Question: Is there a way to have content blocks with the same name?
This is the template with the main layout.
'''
<html>
...
{% block content %}
{% endblock %}
...
</html>
'''
This is the template with the main layout + sidebar on the left.
'''
{% extends 'base.html' %}
{% block content %}
<div class='sidebar'>
</div>
{% block content %}
//This doesn't work because you can't have blocks with the same name//
{% endblock %}
{% endblock
'''
I have a few reason why I am asking this:
1. It's easy to change the parent of a page without having to change the name of the content blocks.
2. I don't have to come up with names for my blocks. Like content-content, sidebar-content, etc
I got two solutions for this which I don't like because they ain't DRY:
1. Make the sidebar a partial and include it in the templates you need.
2. Add everything to the base template and overwrite those blocks you don't need.
If this isn't possible with Django Template can I do something like this with an other templating engine?

So what I want to do is to be able to move the templates around in the template tree without to much hassle. It's not possible though without coming up with smart names for my content blocks but I thought I add this pretty diagram anyways.
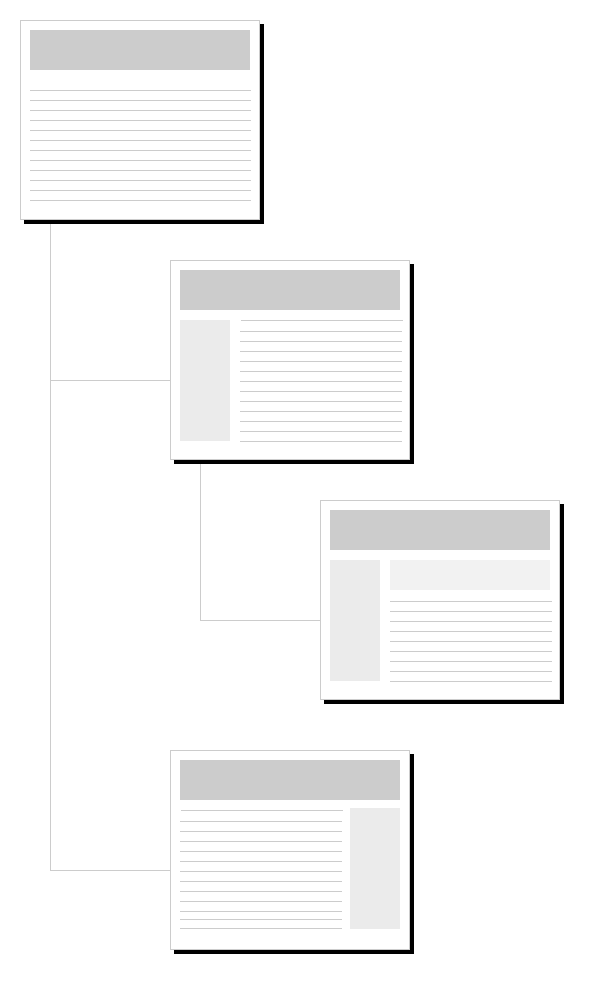
Answer: No, you can't. From the <URL>:
> you can't define multiple '{% block %}' tags with the same name in the same template. This limitation exists because a block tag works in "both" directions. That is, a block tag doesn't just provide a hole to fill -- it also defines the content that fills the hole in the . If there were two similarly-named '{% block %}' tags in a template, that template's parent wouldn't know which one of the blocks' content to use.
I'm not clear on why you want to do this.
> It's easy to change the parent of a page without having to change the name of the content blocks.
There's only one '{% block %}' tag with a given name, and there's only one '{% extends %}' tag as well. I don't see any difference in difficulty.
> I don't have to come up with names for my blocks. Like content-content, sidebar-content, etc
Anyone maintaining your code will quickly lose track of which 'content' block is effective and get confused. Besides, the names should have something to do with what the '{% block %}' is supposed to do. So I'm wondering why you'd have two templates, one including another, with blocks that are exactly the same.
Another point from the <URL>:
> If you find yourself duplicating content in a number of templates, it probably means you should move that content to a {% block %} in a parent template.
This lets you make the duplicated markup the default, and you can override it in those places where needed.
This may be helpful, too:
> If you need to get the content of the block from the parent template, the '{{ block.super }}' variable will do the trick. This is useful if you want to add to the contents of a parent block instead of completely overriding it. Data inserted using '{{ block.super }}' will not be automatically escaped (see the next section), since it was already escaped, if necessary, in the parent template.
From what I can tell, this is probably your best choice:
> Make the sidebar a partial and include it in the templates you need.
How is this not DRY? You have to repeat the '{% include %}' tag?
I think there's a better design solution that would work for you, but you haven't given enough info on what you're trying to accomplish for me to help further.
Looking at your example, you can do all that CSS will take care of you here.
page_template.html:
'''
<!DOCTYPE html PUBLIC -- ... -->
<html>
<head>
<!-- ... other header fields ... -->
<meta http-equiv="Content-Type" content="text/html; charset=utf-8"/>
<base href="{{ host }}{{ root }}{{ path }}" />
<title>{% block title %}Untitled{% endblock %}</title>
<link rel="icon" type="image/png"
href="{{ root }}static/images/favicon.png" />
<link rel="stylesheet" type="text/css"
href="{{ root }}static/css/general.css" />
<!-- other header fields here -->
{% block head %}{% endblock %}
</head>
<body class="{% block page_class %}no_sidebar{% endblock %}">
<div id="page_header">
<!-- page heading here -->
</div>
<div id="sidebar">
{% block sidebar %}<!-- default sidebar here -->{% endblock %}
</div>
<div id="banner">
{% block banner %}{% endblock %}
</div>
<div id="content">
{% block content %}{% endblock %}
</div>
</body>
</html>
'''
general.css:
'''
body.no_sidebar div#sidebar,
div#banner
{
display: none;
}
div#sidebar
{
width: 20%;
}
body.with_sidebar div#sidebar
{
float: left;
}
body.with_banner div#banner
{
display: block;
}
body.right_sidebar div#sidebar
{
float: right;
}
'''
Then your pages just look like, in the order of your examples:
plain_old_page.html:
'''
{% extends base.html %}
{% block content %}
<!-- content goes here -->
{% endblock %}
'''
page_with_left_sidebar.html:
'''
{% extends base.html %}
{% block page_class %}with_sidebar{% endblock %}
{% block sidebar %}
<!-- sidebar goes here, if different from default -->
<!-- otherwise omit this section -->
{% endblock %}
{% block content %}
<!-- content goes here -->
{% endblock %}
'''
page_with_left_sidebar_and_banner.html:
'''
{% extends base.html %}
{% block page_class %}with_sidebar with_banner{% endblock %}
{% block sidebar %}
<!-- sidebar goes here, if different from default -->
<!-- otherwise omit this section -->
{% endblock %}
{% block banner %}
<!-- banner goes here -->
{% endblock %}
{% block content %}
<!-- content goes here -->
{% endblock %}
'''
page_with_right_sidebar.html:
'''
{% extends base.html %}
{% block page_class %}right_sidebar{% endblock %}
{% block sidebar %}
<!-- sidebar goes here, if different from default -->
<!-- otherwise omit this section -->
{% endblock %}
{% block content %}
<!-- content goes here -->
{% endblock %}
'''